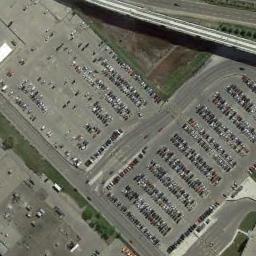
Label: parking_lot